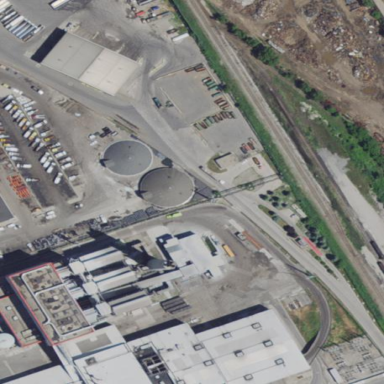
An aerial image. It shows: Industrial area designated for waste disposal.